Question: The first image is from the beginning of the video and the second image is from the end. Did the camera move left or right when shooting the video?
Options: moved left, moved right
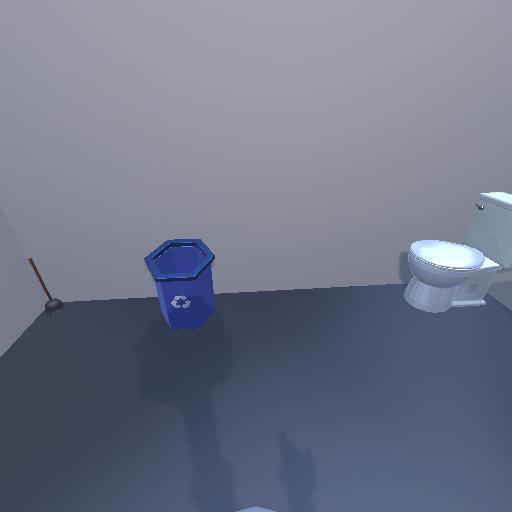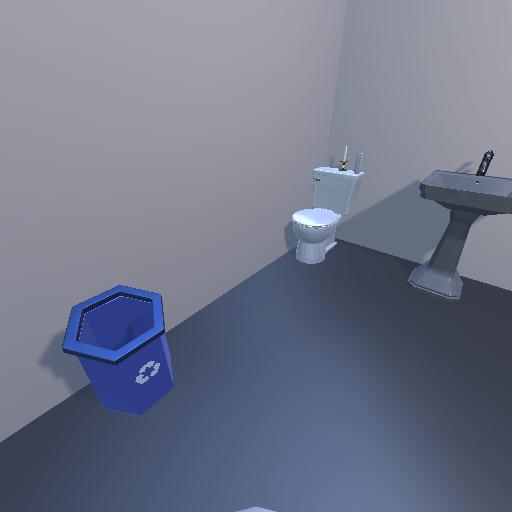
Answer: moved left